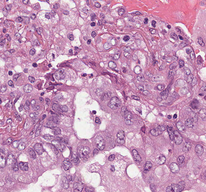
Tumor epithelial tissue: yes
Tumor-associated stroma tissue: yes
Normal tissue: no